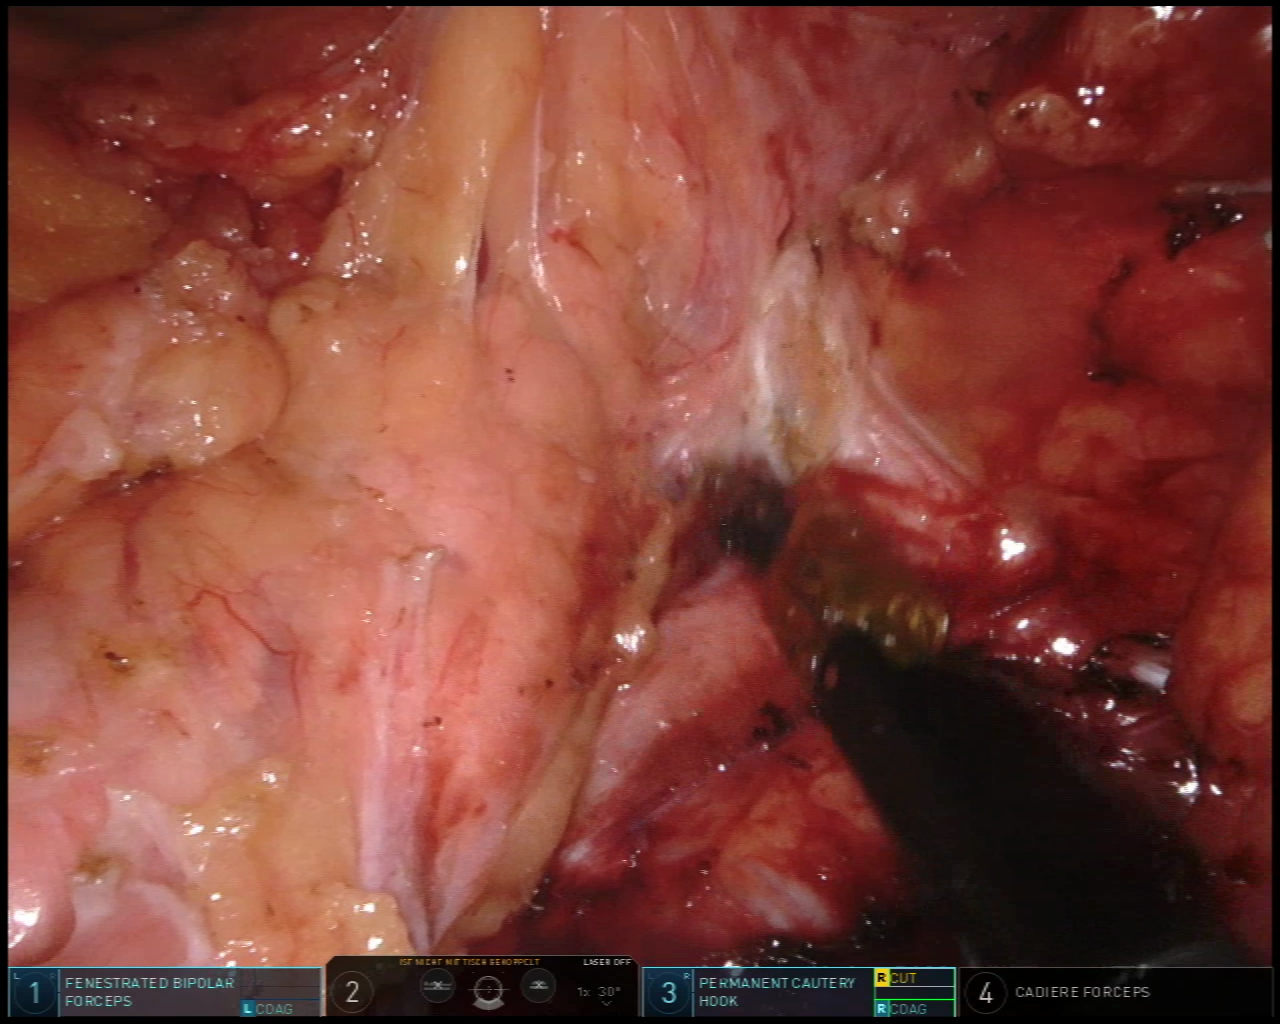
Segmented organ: pancreas
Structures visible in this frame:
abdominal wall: no
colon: no
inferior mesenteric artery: no
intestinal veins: no
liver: no
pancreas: yes
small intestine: yes
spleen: no
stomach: no
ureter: no
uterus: no
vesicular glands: no